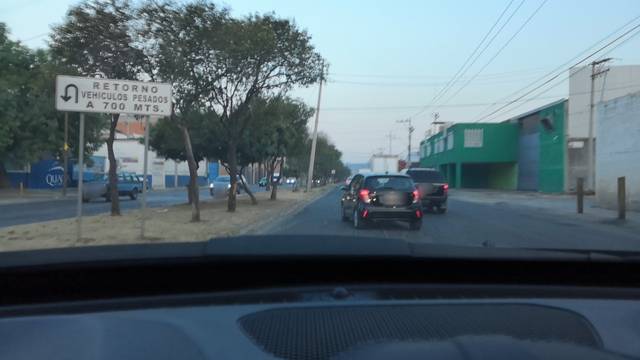
Region: Mexico
Coordinates: 21.095, -101.695